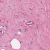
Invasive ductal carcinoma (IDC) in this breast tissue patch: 0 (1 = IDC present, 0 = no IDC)